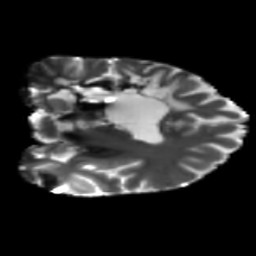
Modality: T2w
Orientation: coronal
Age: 31
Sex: female
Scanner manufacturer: siemens
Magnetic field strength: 3 T
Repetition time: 5.25 s
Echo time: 0.08 s